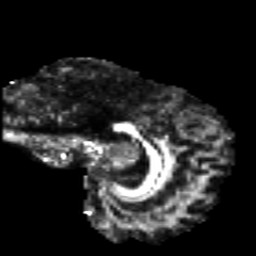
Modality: FA
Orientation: sagittal
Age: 24
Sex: male
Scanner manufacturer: siemens
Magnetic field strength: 3 T
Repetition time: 8.8 s
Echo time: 0.085 s